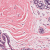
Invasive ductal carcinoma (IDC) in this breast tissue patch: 0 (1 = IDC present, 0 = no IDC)